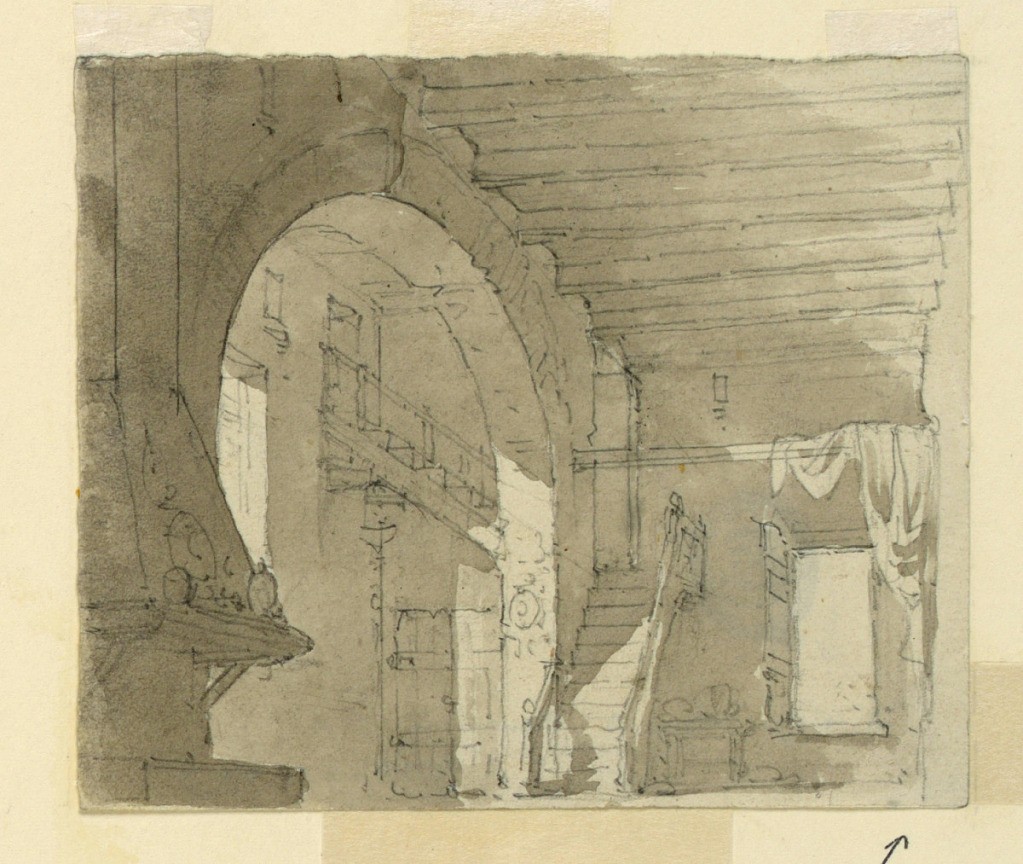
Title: Stage Design, Interior of Kitchen
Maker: Luigi Ricci, Italian, 1823 - 1896
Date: ca. 1860
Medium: Graphite, brush and sepia wash on paper
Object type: Drawing
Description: Horizontal rectangle. Interior of kitchen with stairs leading upward.